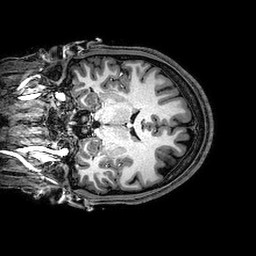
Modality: T1w
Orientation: coronal
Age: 21
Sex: male
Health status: healthy
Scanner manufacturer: philips
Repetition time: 0.008221 s
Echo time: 0.00377 s